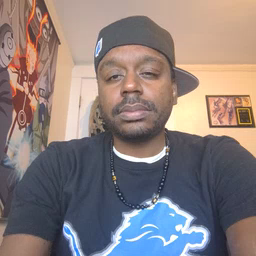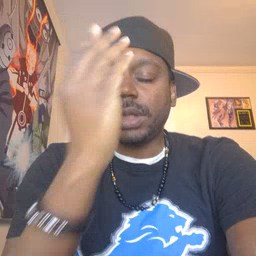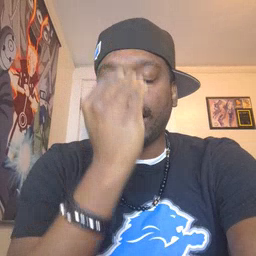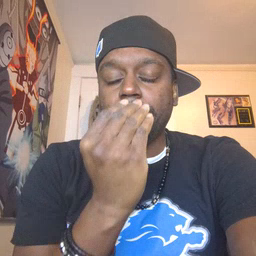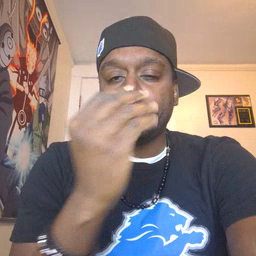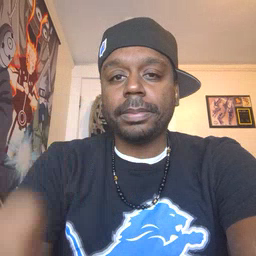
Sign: sleep